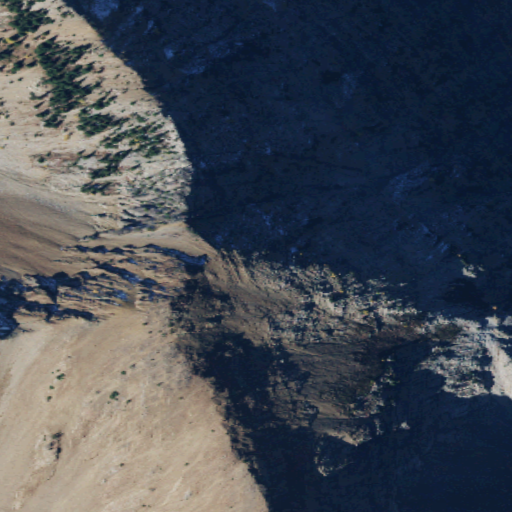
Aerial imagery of ridge(s) in Washington named Martin Ridge containing barren land, grassland, shrub, and snow